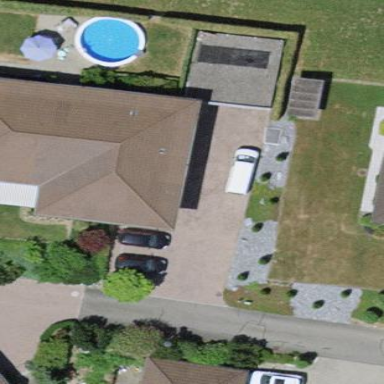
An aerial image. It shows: Simple house.